Question: I have to display a set of data in the following manner:

Which ASP.NET 3.5 control best matches my requirement?
If one matches, could you please give me an idea about how to format it to view like the image?
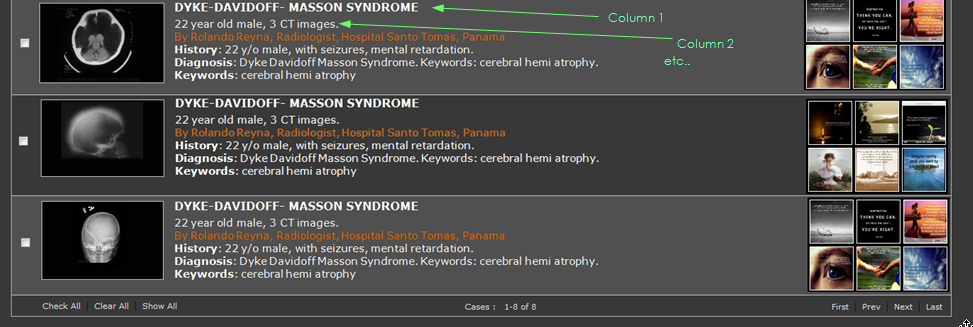
Answer: Well, first off you have multiple blocks (multiple rows) so I would suggest a Repeater. Within each block you must display three columns (the image the text and the small images), and you should use a Panel (renders as a ). In the second panel you have multiple lines of text for which you can use Labels because they allow for rendering as a so that you an include a class.
Style everything nicely with CSS and you should be able to remake the above picture.